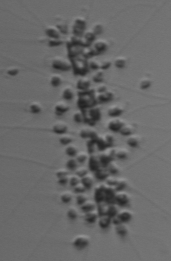
Label: Chaetoceros_didymus_TAG_external_flagellate